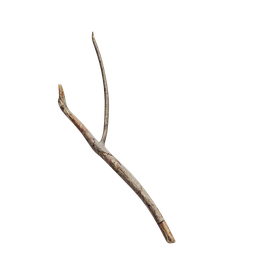
Label: nature